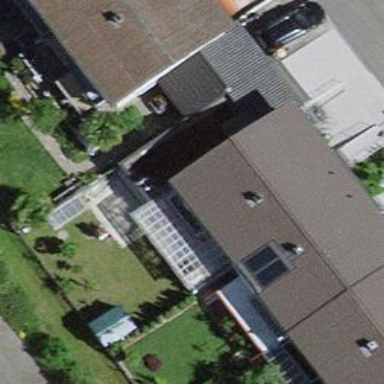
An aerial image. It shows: Terrace building.